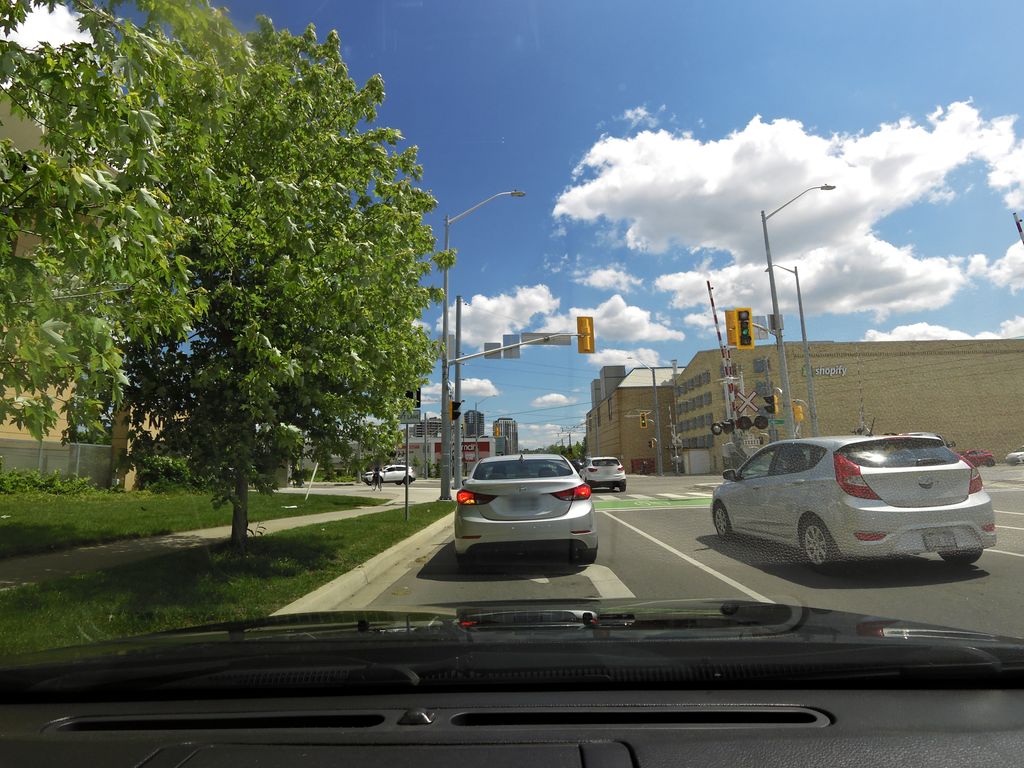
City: kitchener-waterloo